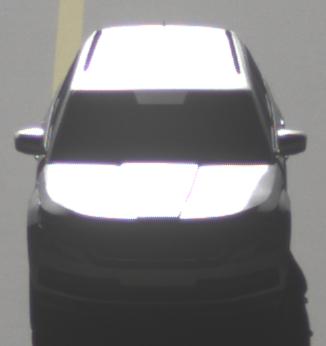
Make: Skoda
Model: Kodiaq 1.4 TSI
Detailed model: Kodiaq
Model produced from: 2017/03
Model produced until: 2018/05
Doors: 5
Color: white
Road condition: dry road
Daytime: morning or afternoon
Contrast: high contrast